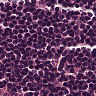
Metastatic tissue present: no